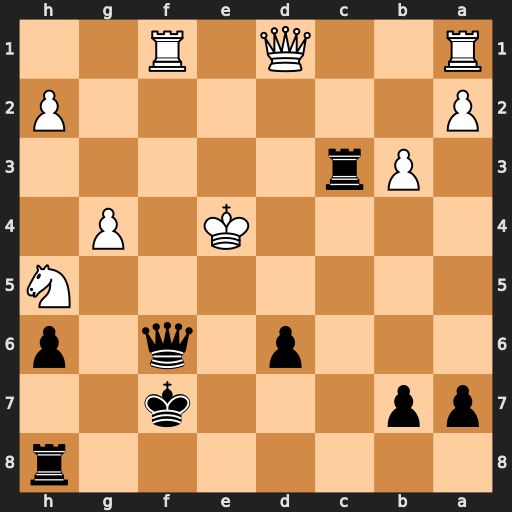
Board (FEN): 7r/pp3k2/3p1q1p/7N/4K1P1/1Pr5/P6P/R2Q1R2
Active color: b
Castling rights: -
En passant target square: -
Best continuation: Re8+ Kd5 Rc5#